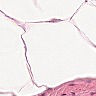
Metastatic tissue present: no